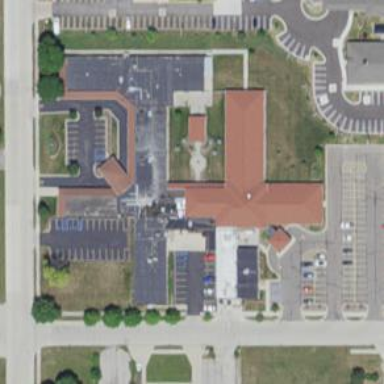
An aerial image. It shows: Nursing home building.